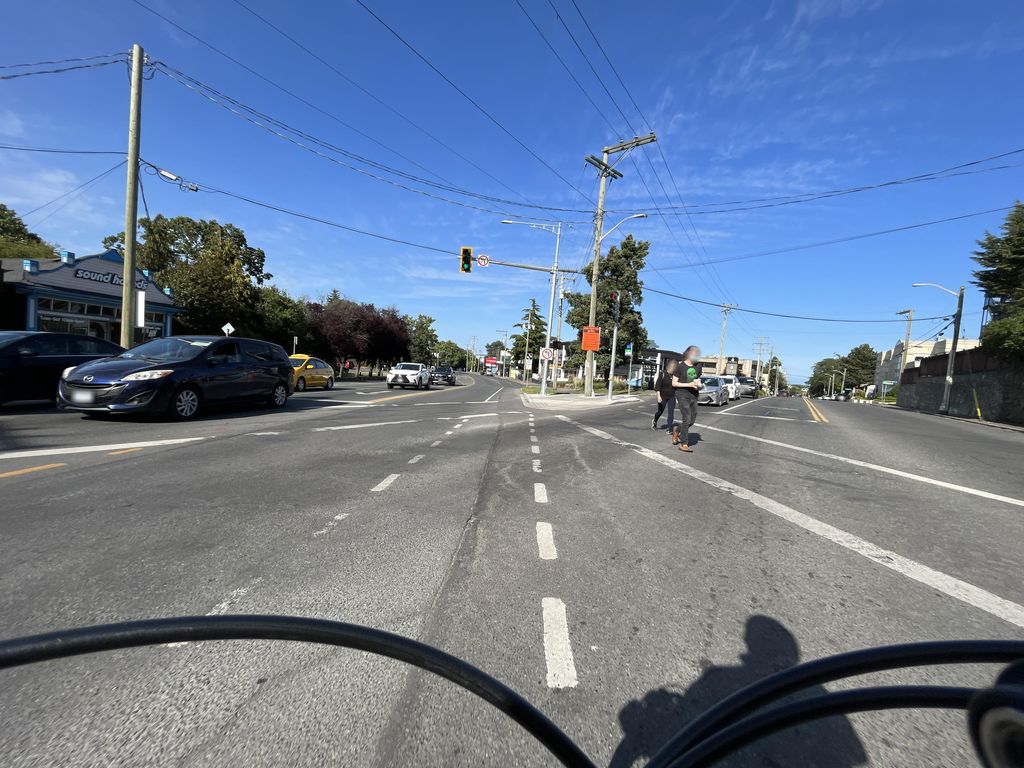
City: victoria